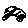
Label: car